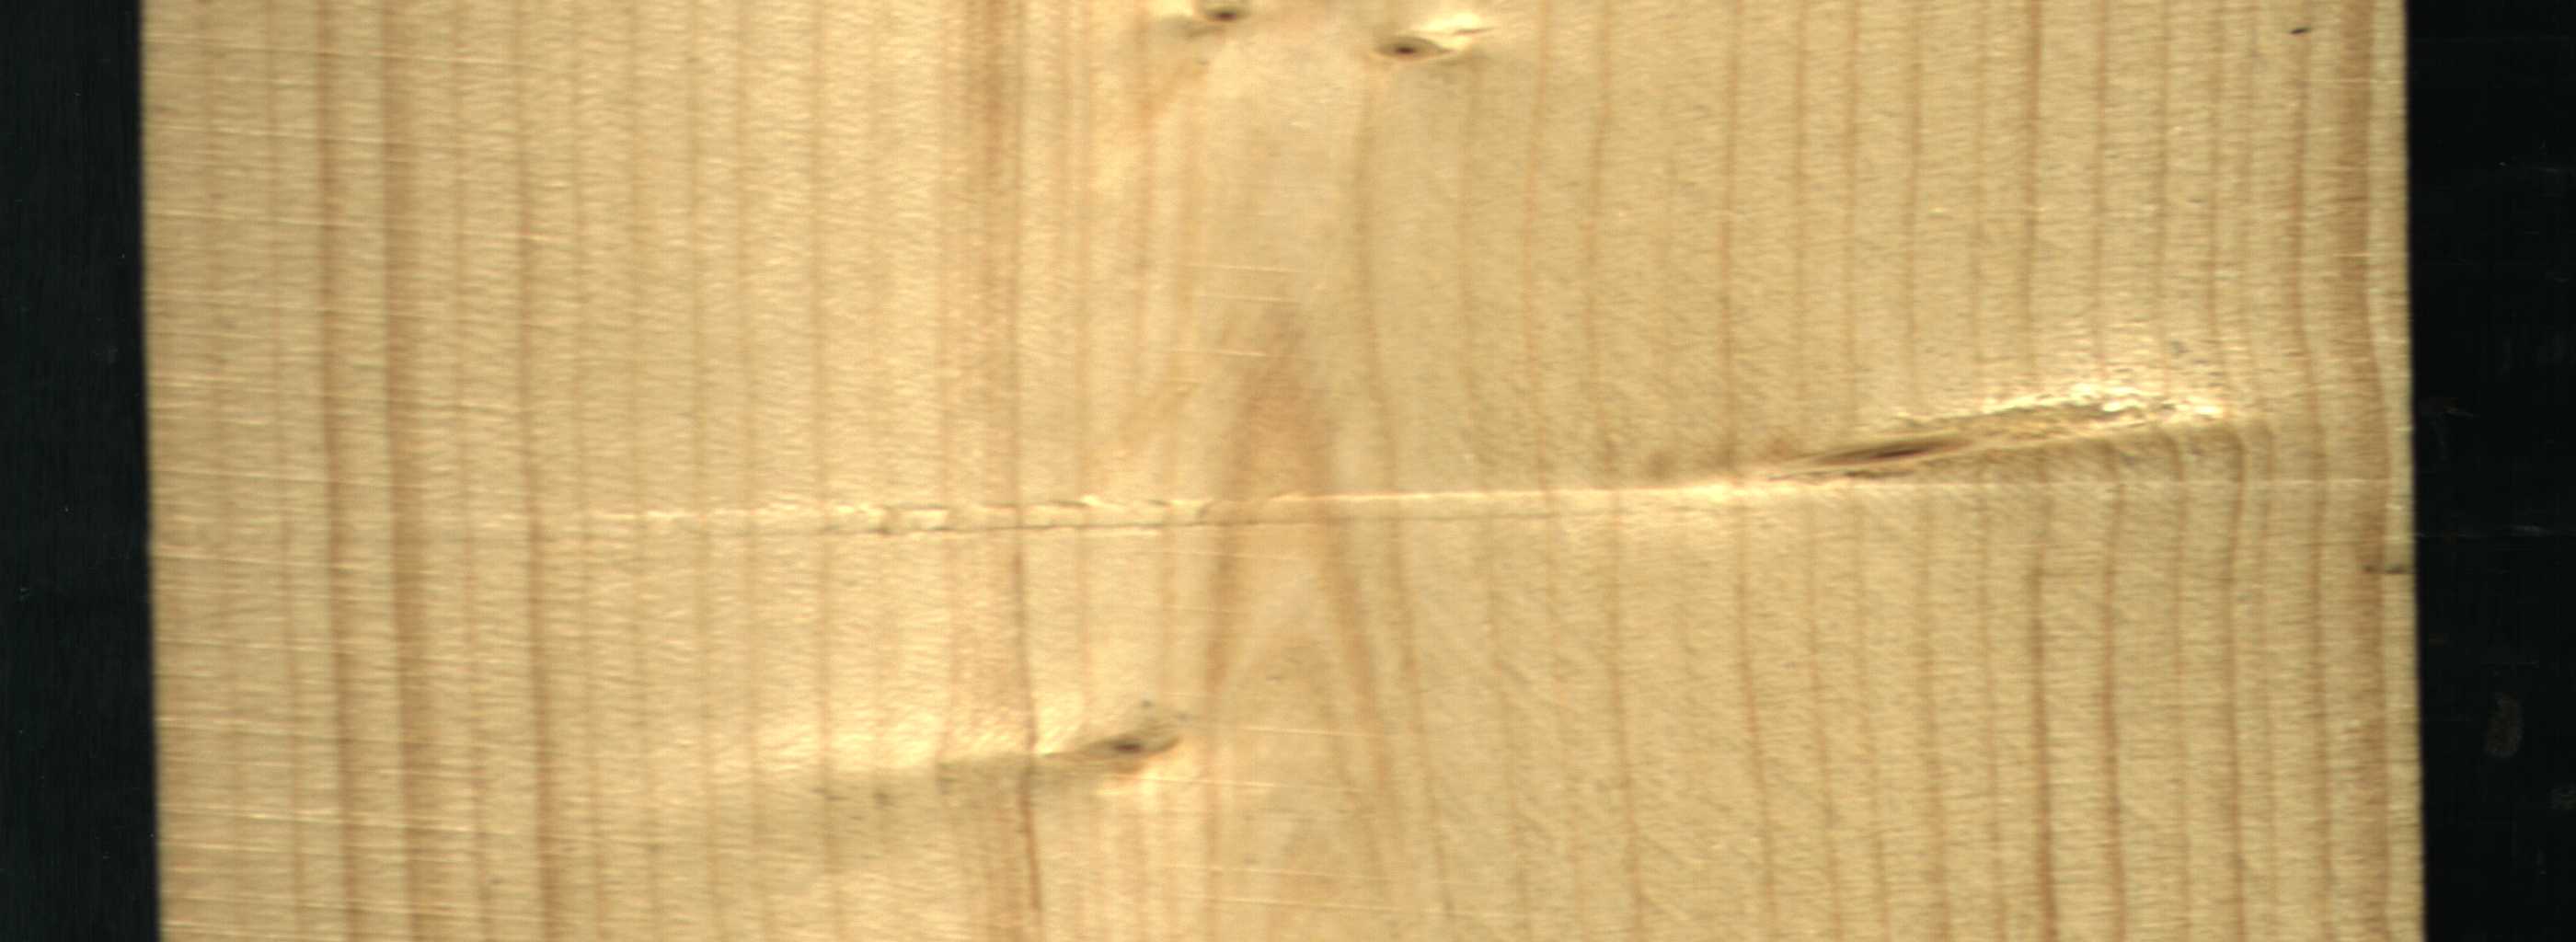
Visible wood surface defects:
Live_Knot
Live_Knot
Live_Knot
Live_Knot